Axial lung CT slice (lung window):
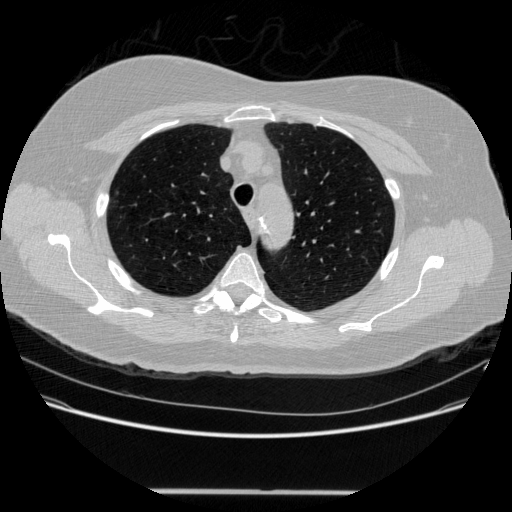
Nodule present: no